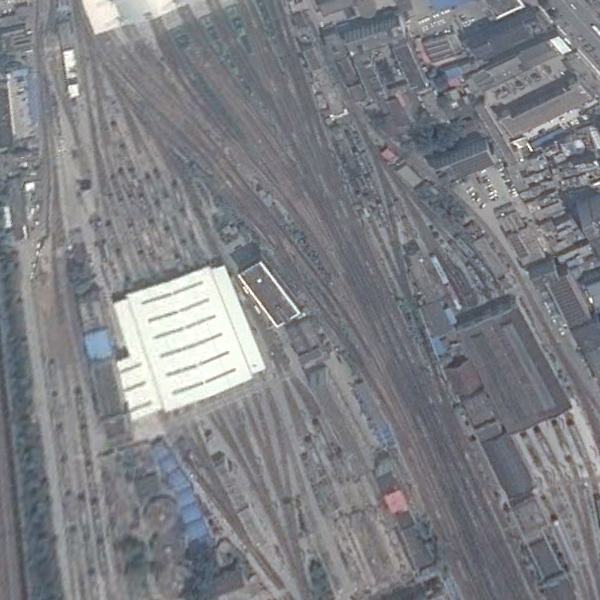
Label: RailwayStation